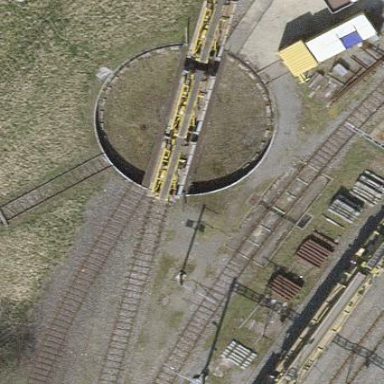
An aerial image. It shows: Yard with single track railway turntable.